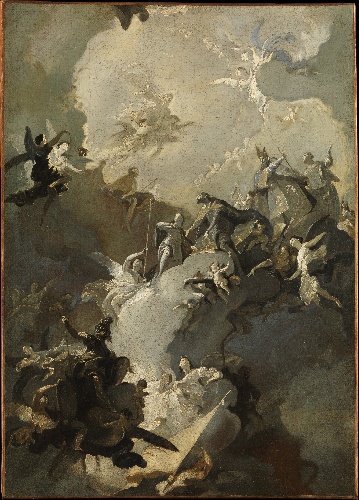
Title: The Glorification of the Royal Hungarian Saints
Artist: Franz Anton Maulbertsch
Artist bio: Austrian, Langenargen am Bodensee 1724–1796 Vienna
Date: ca. 1772–73
Object type: Painting, grisaille
Classification: Paintings
Medium: Oil on canvas
Dimensions: 27 1/2 x 19 7/8 in. (70 x 50.5 cm)
Department: European Paintings
Credit line: Purchase, Friends of European Paintings Gifts, 2007
Accession year: 2007
Repository: Metropolitan Museum of Art, New York, NY
Tags: Clouds|Saints